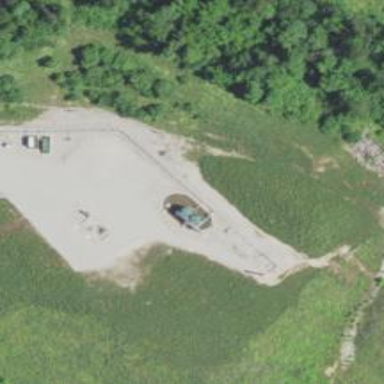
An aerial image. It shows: Storage tank that is man-made.